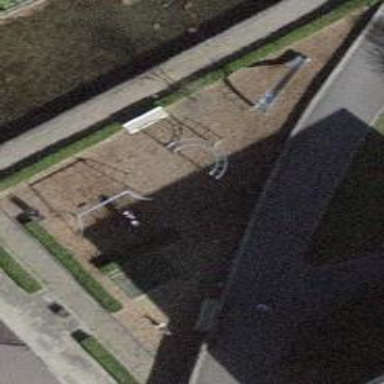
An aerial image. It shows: Playground area for leisure activities on the land.